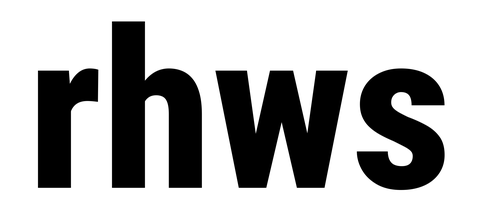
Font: Roboto_Condensed_ExtraBold